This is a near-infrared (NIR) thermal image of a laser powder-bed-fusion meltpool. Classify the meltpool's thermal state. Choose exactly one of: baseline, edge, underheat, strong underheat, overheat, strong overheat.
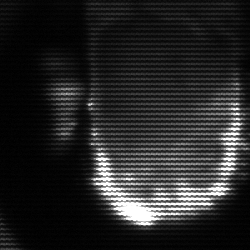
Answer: baseline